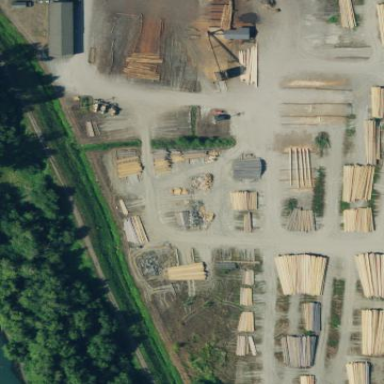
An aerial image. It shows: Industrial area designated for sawmill.